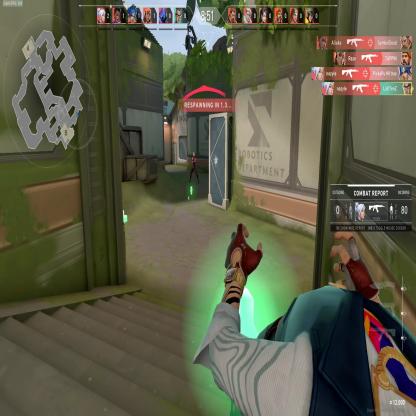
Label: enemy